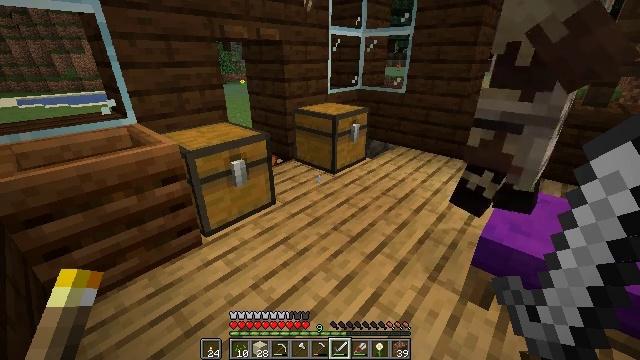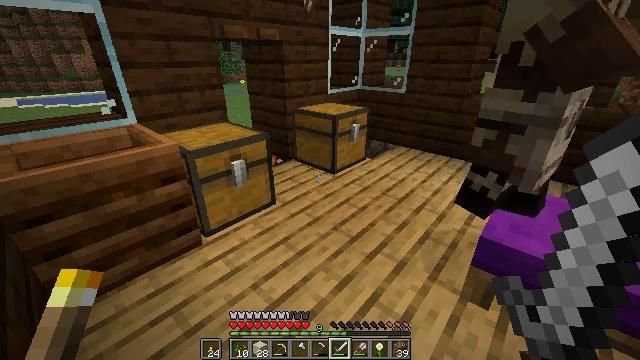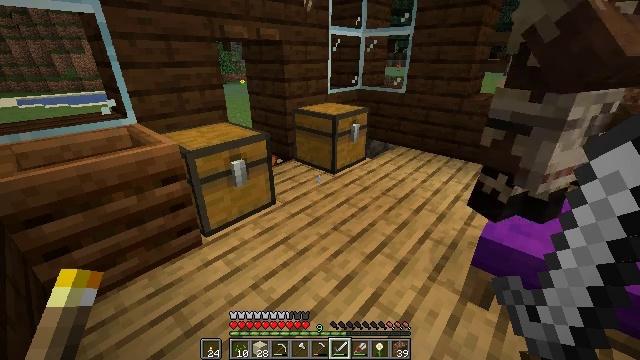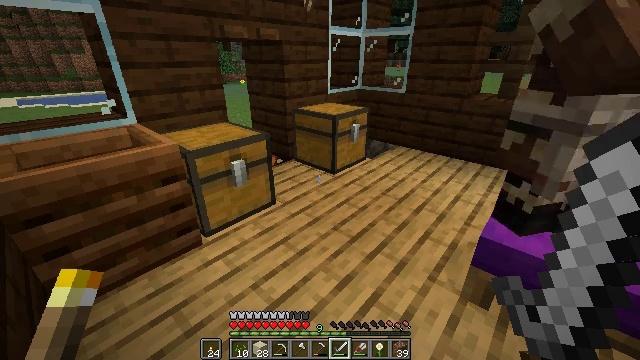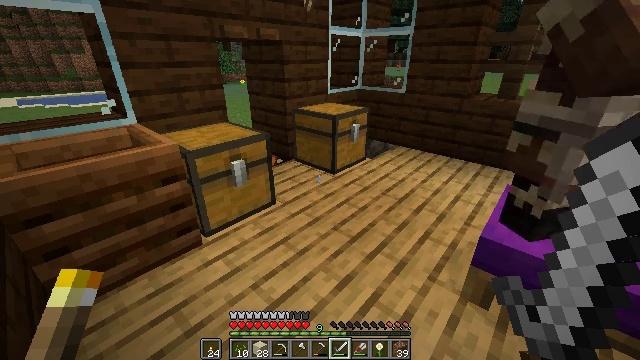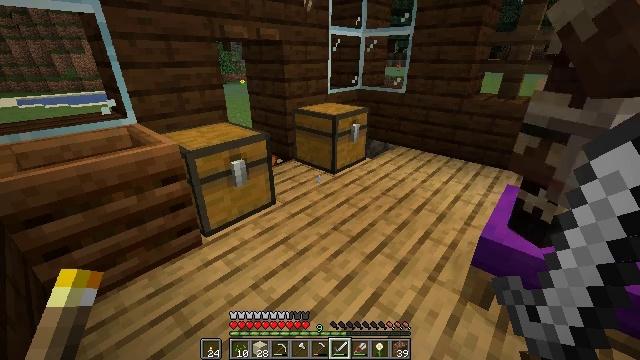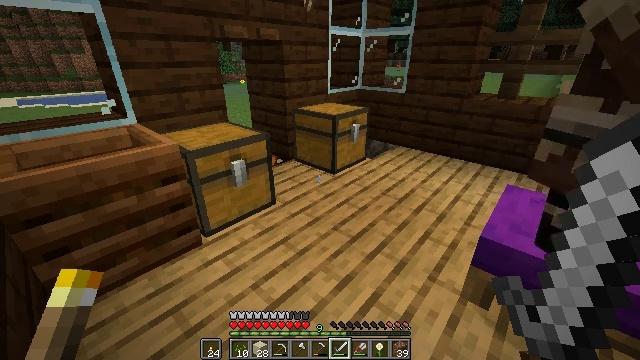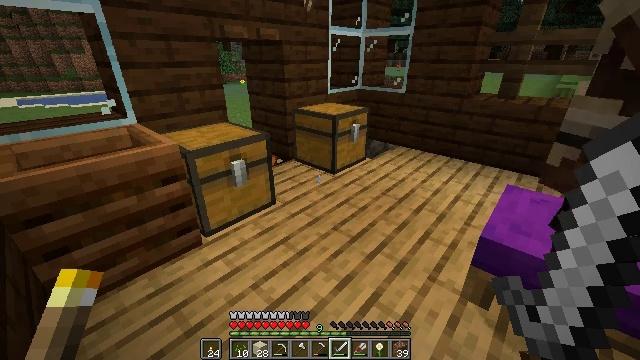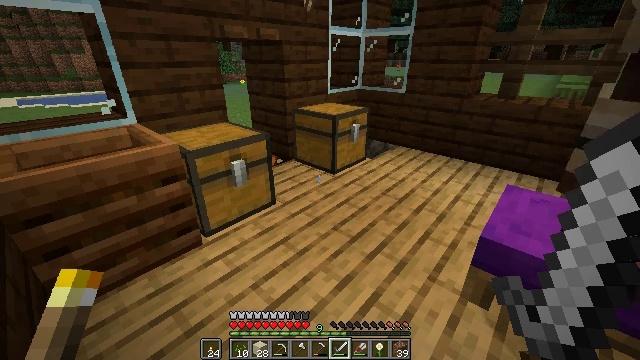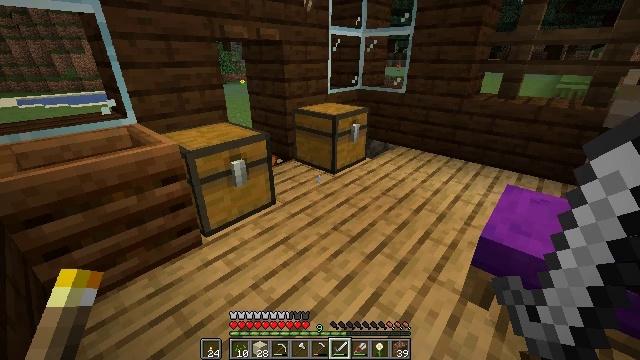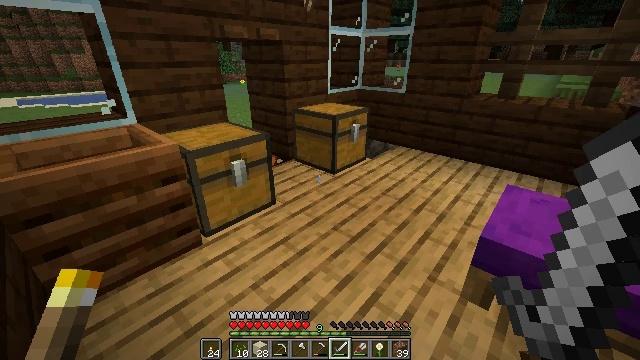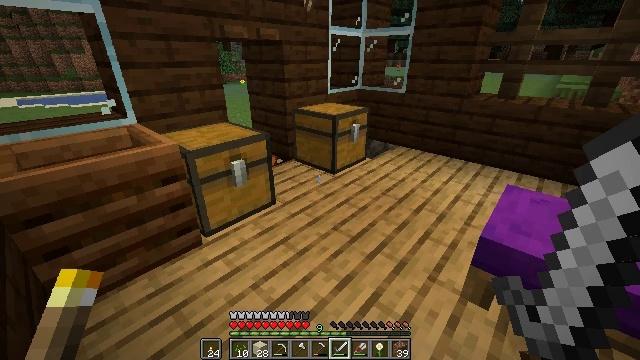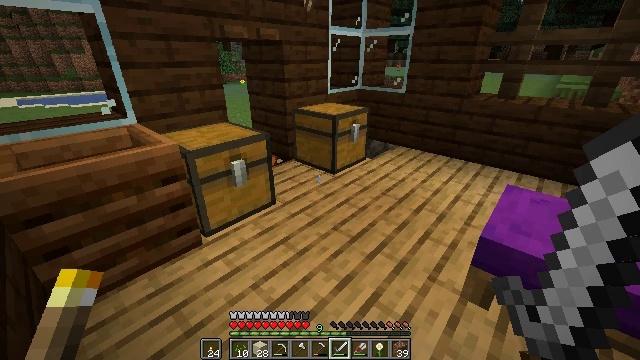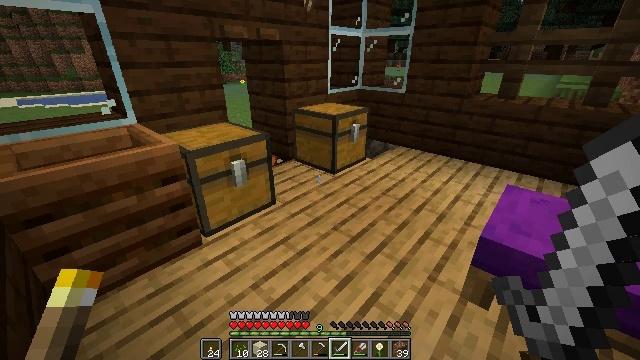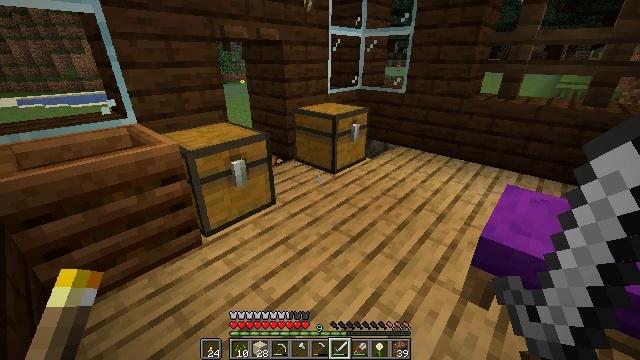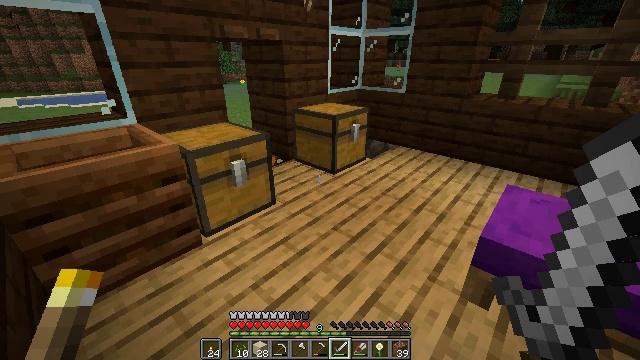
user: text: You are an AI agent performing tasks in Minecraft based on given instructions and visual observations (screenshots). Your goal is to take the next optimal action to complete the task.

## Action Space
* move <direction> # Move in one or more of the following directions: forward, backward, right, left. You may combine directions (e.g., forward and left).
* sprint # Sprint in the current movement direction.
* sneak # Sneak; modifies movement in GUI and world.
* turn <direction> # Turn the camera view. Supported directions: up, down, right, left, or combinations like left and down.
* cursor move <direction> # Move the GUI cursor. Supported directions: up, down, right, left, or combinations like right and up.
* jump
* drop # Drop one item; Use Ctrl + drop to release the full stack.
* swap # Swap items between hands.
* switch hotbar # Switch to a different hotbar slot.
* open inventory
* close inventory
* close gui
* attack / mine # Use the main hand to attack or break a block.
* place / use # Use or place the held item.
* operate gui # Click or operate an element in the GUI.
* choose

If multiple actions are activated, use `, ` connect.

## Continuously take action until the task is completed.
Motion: motion action
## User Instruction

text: Mine sand by the water.
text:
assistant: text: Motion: no_op
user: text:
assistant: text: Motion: no_op
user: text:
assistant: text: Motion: no_op
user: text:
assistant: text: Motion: no_op
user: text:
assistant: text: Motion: no_op
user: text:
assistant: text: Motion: no_op
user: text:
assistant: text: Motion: no_op
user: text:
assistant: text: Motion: no_op
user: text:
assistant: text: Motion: no_op
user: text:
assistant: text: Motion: no_op
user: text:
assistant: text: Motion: no_op
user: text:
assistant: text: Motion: no_op
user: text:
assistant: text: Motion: no_op
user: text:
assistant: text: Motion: no_op
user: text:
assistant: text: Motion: no_op
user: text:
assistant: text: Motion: no_op
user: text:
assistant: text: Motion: no_op
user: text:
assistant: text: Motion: no_op
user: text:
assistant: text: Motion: no_op
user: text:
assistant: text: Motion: no_op
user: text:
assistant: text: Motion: no_op
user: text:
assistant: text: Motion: no_op
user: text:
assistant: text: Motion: no_op
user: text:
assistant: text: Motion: no_op
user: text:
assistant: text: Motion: no_op
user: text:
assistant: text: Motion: no_op
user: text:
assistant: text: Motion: no_op
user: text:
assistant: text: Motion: no_op
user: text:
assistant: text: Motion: no_op
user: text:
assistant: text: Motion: no_op